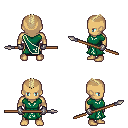
a pixel art fantasy rpg character, male body template, human, tanned skin, sash dress, red pants, white blonde short mohawk hairstyle, metal gloves, spear, four views (front, back, left, right), 2x2 character sprite sheet, small pixel art, hard edges, no anti-aliasing